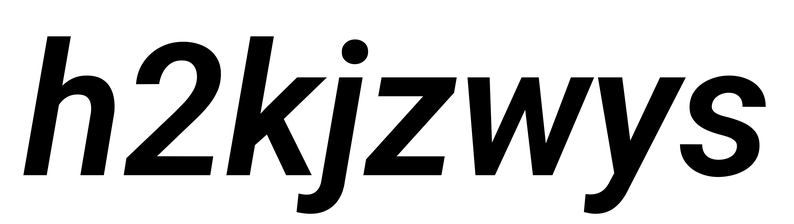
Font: Roboto-Italic_SemiBold_Italic